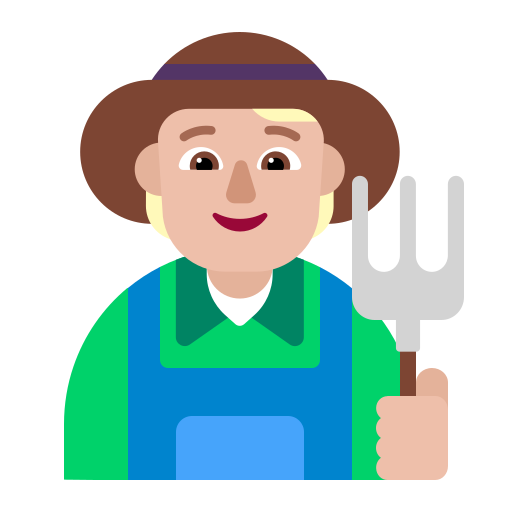
farmer flat  light